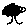
Label: tree